Chest X-ray:
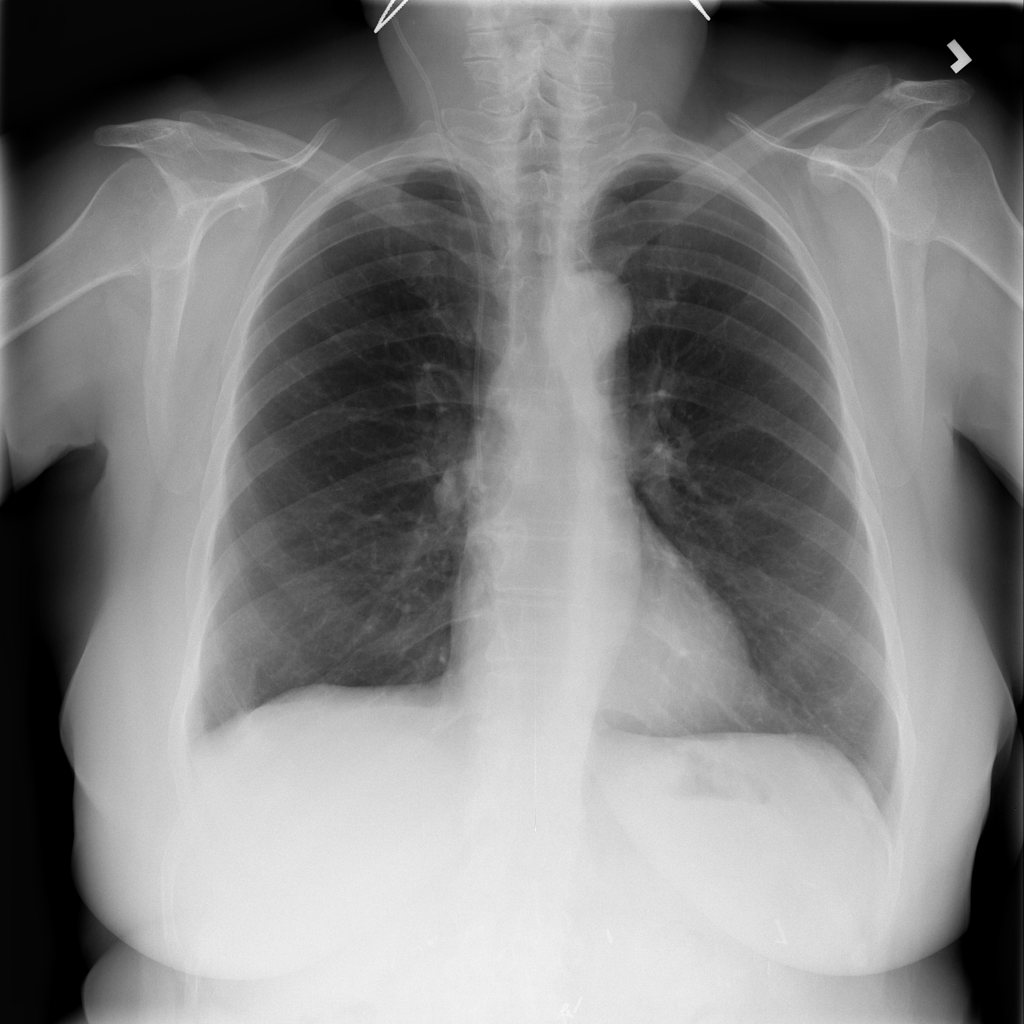
Findings: Pleural Thickening
No abnormal finding: no